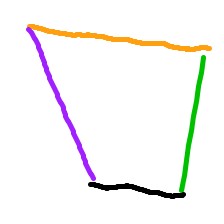
Shape: trapezoid